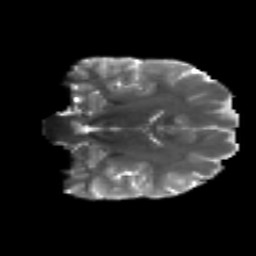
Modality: T2w
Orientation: coronal
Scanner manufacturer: siemens
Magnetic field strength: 3 T
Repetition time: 4.16 s
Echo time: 0.0806 s